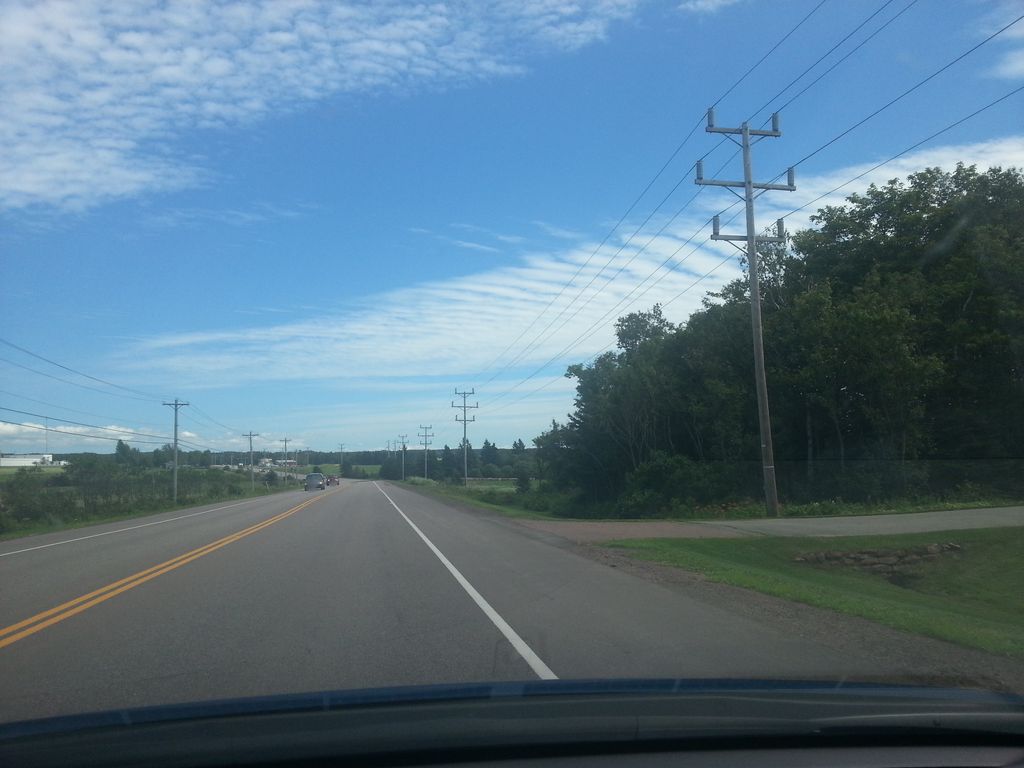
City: charlottetown